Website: apple
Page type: billing-address
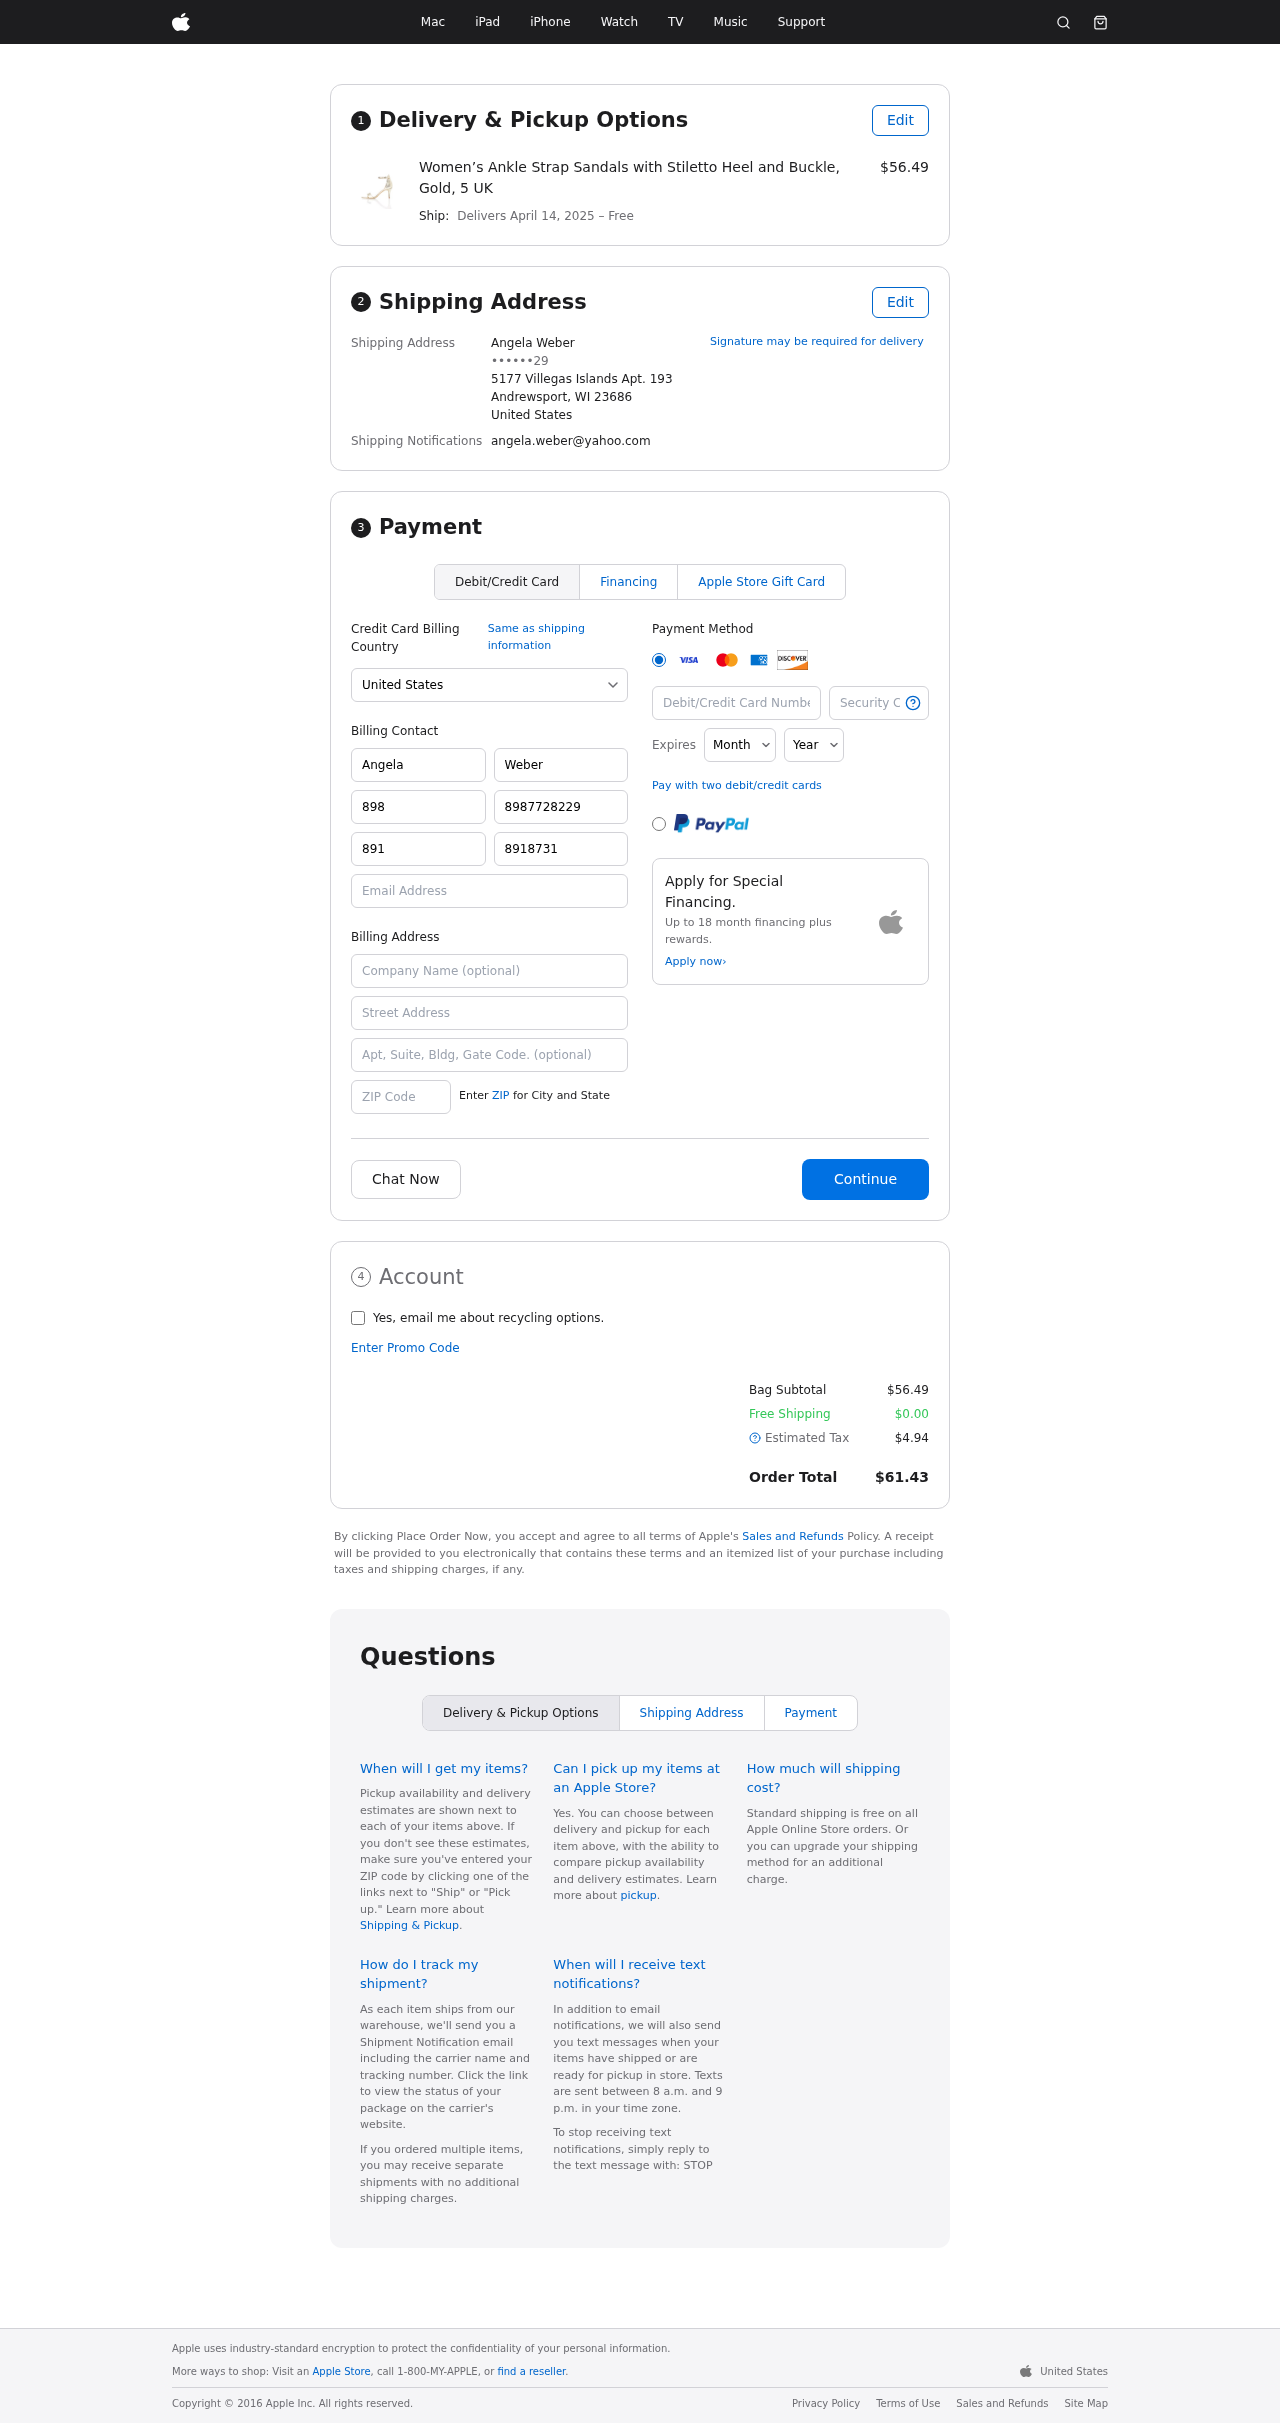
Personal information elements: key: PII_CARD_CVV
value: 8407
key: PII_CARD_EXPIRY_MONTH
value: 05
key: PII_CARD_EXPIRY_YEAR
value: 26
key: PII_CARD_NUMBER
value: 3727 4192 6690 941
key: PII_CITY_STATE_ZIP
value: Andrewsport, WI 23686
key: PII_COUNTRY
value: United States
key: PII_EMAIL
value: angela.weber@yahoo.com
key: PII_FULLNAME
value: Angela Weber
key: PII_STREET
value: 5177 Villegas Islands Apt. 193
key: PII_PHONE_MASKED
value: ••••••29
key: PII_BILLING_FIRSTNAME
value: Angela
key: PII_BILLING_LASTNAME
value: Weber
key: PII_BILLING_PHONE_AREA
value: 898
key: PII_BILLING_PHONE
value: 8987728229
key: PII_BILLING_PHONE_ALT_AREA
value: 891
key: PII_BILLING_PHONE_ALT
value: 8918731672
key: PII_BILLING_EMAIL
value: angela.weber@yahoo.com
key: PII_BILLING_COMPANY
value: Johnson PLC
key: PII_BILLING_STREET
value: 5177 Villegas Islands Apt. 193
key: PII_BILLING_POSTCODE
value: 23686
Product elements: key: PRODUCT1_NAME
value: Women’s Ankle Strap Sandals with Stiletto Heel and Buckle, Gold, 5 UK
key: PRODUCT1_PRICE
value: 56.49
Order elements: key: ORDER_DELIVERY_DATE
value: April 14, 2025
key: ORDER_SUBTOTAL
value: $56.49
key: ORDER_SHIPPING_COST
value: $0.00
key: ORDER_TAX
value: $4.94
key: ORDER_TOTAL
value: $61.43